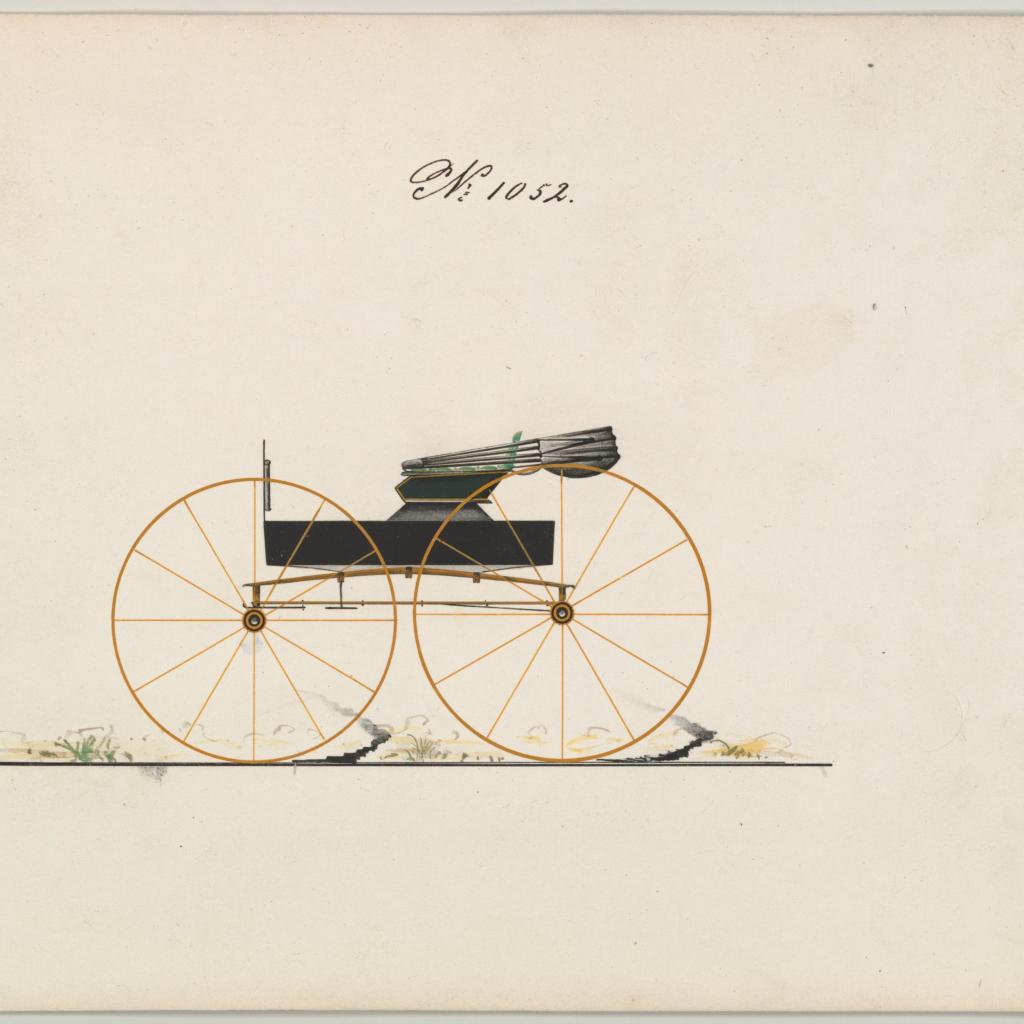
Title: Design for Wagon, no. 1052
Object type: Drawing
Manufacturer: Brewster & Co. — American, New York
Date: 1850–70
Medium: Pen and black ink, watercolor and gouache with gum arabic
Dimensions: sheet: 6 13/16 x 9 13/16 in. (17.3 x 24.9 cm)
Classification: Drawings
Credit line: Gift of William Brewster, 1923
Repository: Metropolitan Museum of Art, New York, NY